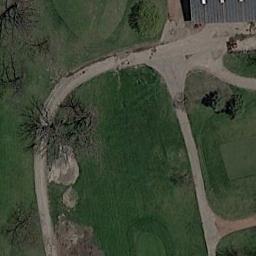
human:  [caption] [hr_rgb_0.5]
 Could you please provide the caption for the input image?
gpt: There are many trees near the golf course .

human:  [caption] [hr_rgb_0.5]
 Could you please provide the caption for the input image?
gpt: There are a few bunkers and several paths on a large green lawn on the golf course with many trees and a building .

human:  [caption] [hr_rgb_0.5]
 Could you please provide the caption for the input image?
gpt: The golf course has two putting greens, Some roads, Bare barrier trees and sandpits and a house is also in the golf course .

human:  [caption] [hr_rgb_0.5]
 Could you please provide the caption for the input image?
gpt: There are two large bunkers and two paths .

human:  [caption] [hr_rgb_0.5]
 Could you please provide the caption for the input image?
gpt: There are several withered trees and paths on the golf course .